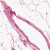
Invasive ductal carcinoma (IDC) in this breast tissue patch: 0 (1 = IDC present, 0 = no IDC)